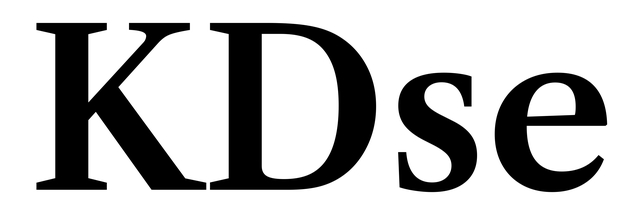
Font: LibreCaslonText_SemiBold